Field crop: maize
Growth stage: 2
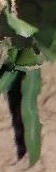
Species: maize